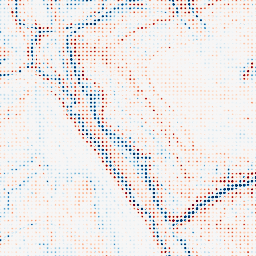
Category: edge_preserving
Decomposition family: bilateral
Decomposition parameters: d: 15
sigma_color: 100
sigma_space: 150
Upsampling method: sinc_blackman
Upsampling parameters: scale: 8
kernel_size: 4
Upsampling scale: 8